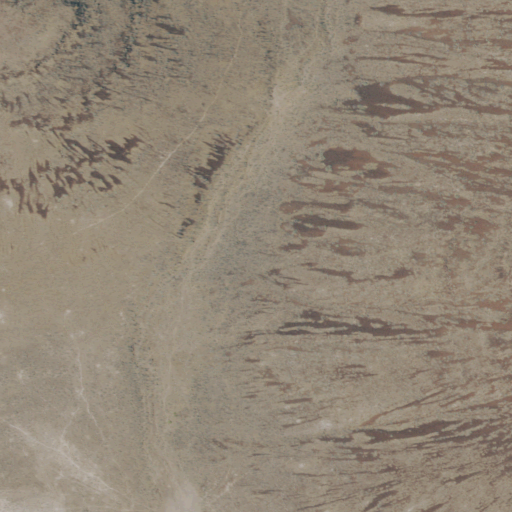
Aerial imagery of valley in Oregon named Mickey Canyon containing grassland and shrub